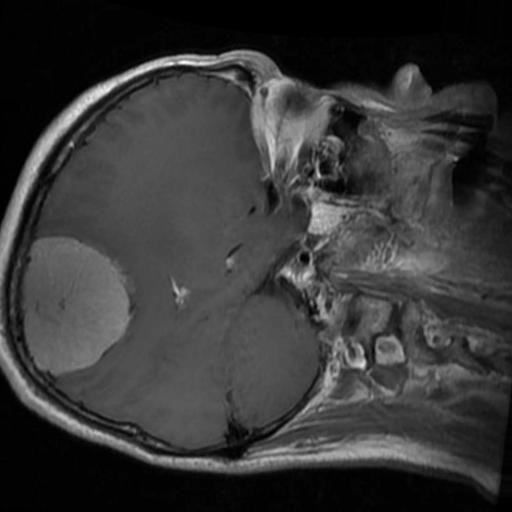
Label: brain_menin